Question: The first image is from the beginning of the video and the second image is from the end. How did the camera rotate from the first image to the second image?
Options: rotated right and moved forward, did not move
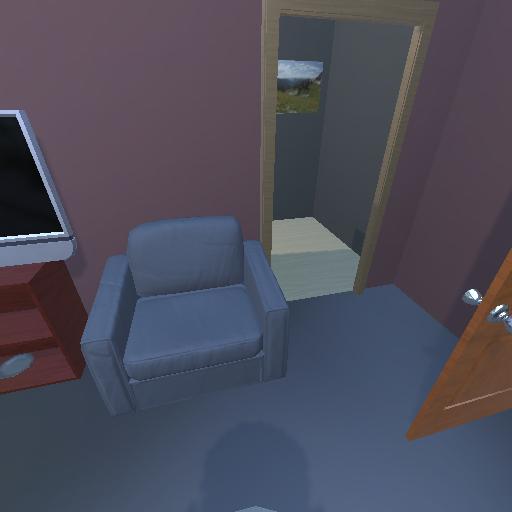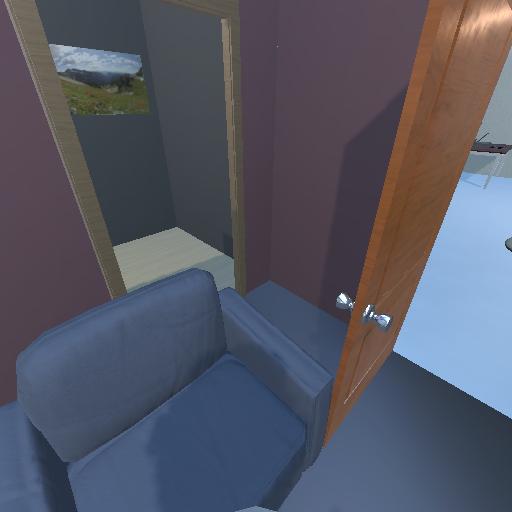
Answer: rotated right and moved forward